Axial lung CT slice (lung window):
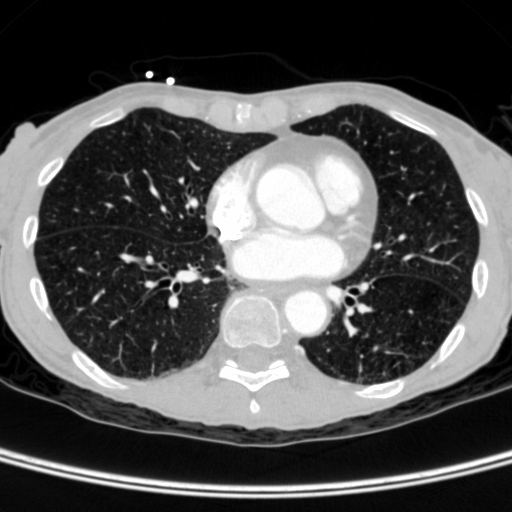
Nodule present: no